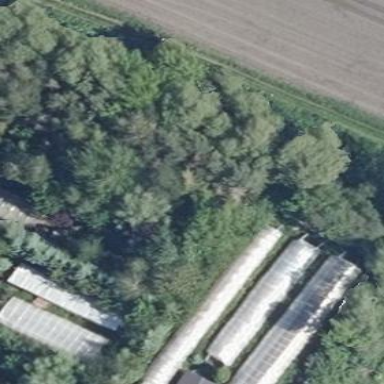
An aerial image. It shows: Greenhouse.